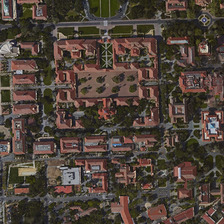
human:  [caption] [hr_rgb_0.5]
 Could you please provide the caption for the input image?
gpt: there is a school next to the road .

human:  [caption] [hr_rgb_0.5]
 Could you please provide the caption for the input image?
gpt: a large number of trees are planted around the school .

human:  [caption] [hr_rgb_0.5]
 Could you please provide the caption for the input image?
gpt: there is a school next to the road .

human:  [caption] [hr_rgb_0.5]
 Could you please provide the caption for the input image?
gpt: a large number of trees are planted around the school .

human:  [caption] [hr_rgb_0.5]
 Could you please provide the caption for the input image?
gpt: there is a school next to the road .